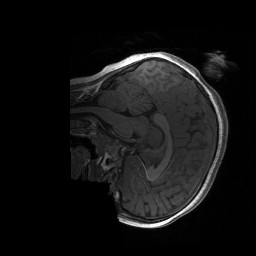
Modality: T1w
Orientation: sagittal
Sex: female
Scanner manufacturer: siemens
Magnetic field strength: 3 T
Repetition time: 1.9 s
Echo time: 0.00243 s